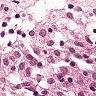
Metastatic tissue present: no